Question: I have a function that receives an array of Objects.
I also have a class called 'Rectangle' but when I iterate the array of objects I need the Object in that index to be casted as Rectangle and not as object because the function I will use needs the parameter to be type Rectangle:
'''
//For collision handling - Receives one rectangle
public bool IsColliding(Rectangle collisionRectangle)
{
return this.destinationRect.Intersects(collisionRectangle);
}
//Overloading - Receives an array with multiple Rectangles
public bool IsColliding(Object[] collisionRectangles)
{
for(int i = 0; i <= collisionRectangles.Length; i++)
{
//CODE WILL FAIL HERE - The method "Intersects" requires and object of type Rectangle
if(this.destinationRect.Intersects((Rectangle)collisionRectangles[i]))
{
return true;
}
}
return false;
}
'''
Declaration of the array before passing it to the function:
'''
Object[] buildingCollitionRectangles =
{
new Rectangle[144, 16, 96, 32],
new Rectangle[144, 48, 96, 64]
};
'''
Trying to use the method like this:
'''
if(!player.IsColliding(buildingCollitionRectangles))
{
updatePlayerInput();
}
'''
Trying to store Rectangles in a Rectangle[] array:

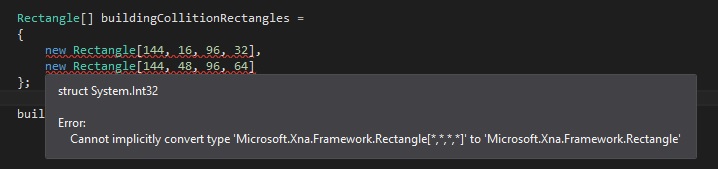
Answer: All right, I think we found it - you used square brackets instead of parentheses for the 'Rectangle' constructor. As is, I think you're actually allocating two enormous multi-dimensional arrays of 'Rectangle' objects. <URL> definitely shows you need parentheses.
Try this:
'''
Rectangle[] buildingCollitionRectangles =
{
new Rectangle(144, 16, 96, 32),
new Rectangle(144, 48, 96, 64)
};
'''
(Note that I think this should also solve the problem of not being able to use a 'Rectangle[]' array)